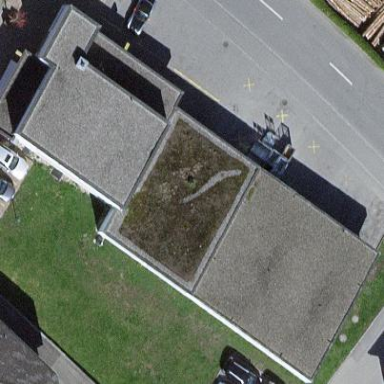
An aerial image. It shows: Building that serves as post office.